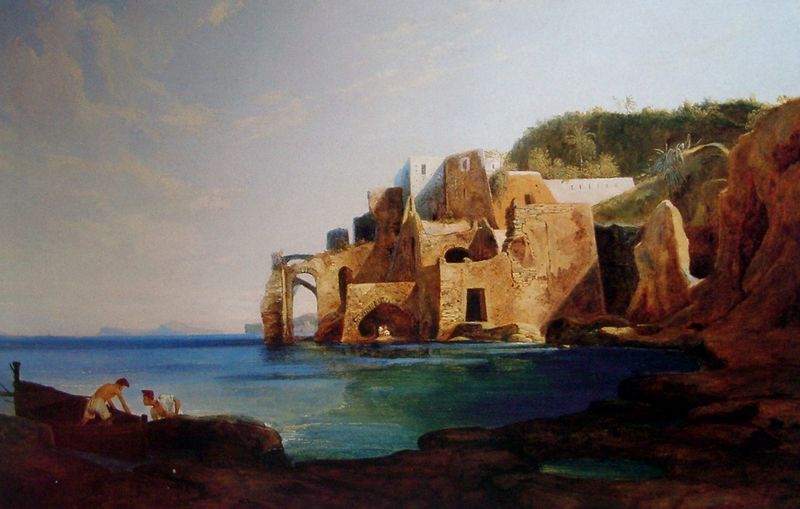
Titel: Ruinen am Golf von Neapel
Künstler: Karl Blechen
Standort: Berlin
Institution: Stiftung Preußische Schlösser und Gärten Berlin Brandenburg, Schloß Charlo
Schlagwörter: baum, blau, dunkel, felsen, gemälde, gestein, himmel, körper, mann, meer, nackt, schatten, wasser, weiß, wolken, baden, badende, bäume, grün, landschaft, menschen, ocker, sand, see, stadt, ufer, braun, fenster, hell, licht, männer, orange, schwarz, tür, türkis, gebäude, gras, haus, hund, wiese, wolke, beige, hose, architektur, stein, steine, öl, ferne, horizont, hügel, spiegelung, busch, gewässer, sonne, insel, theater, höhle, wald, boot, boote, stilleben, stillleben, hellblau, klar, küste, ruhig, schiff, sommer, strand, welle, wellen, schlagschatten, bogen, fassade, italien, süden, zwei, fischer, jungen, abhang, warm, berge, fels, klippen, dorf, mauer, dunst, steil, hafen, schaum, strömung, brandung, lichteinfall, oberkörper, tor, bucht, klippe, bögen, wände, ruine, burg, torbogen, algen, gestade, hell-dunkel, angel, ruinen, sandfarben, gemäuer, portal, mauern, badehose, böcklin, griechenland, grad, siedlung, kakteen, palmen, tempel, fischerei, seefahrer, türkei, bau, seelandschaft, verfallen, lagune, zinne, angeln, kliff, gbäude, bott, lorrain, schaumkrone, capri, schattenb, himmel horizont, scaum, landmasse